Question: i have a graph generated as below
I have couple of problems here:
1) how to remove that black border
2) how to add gradient to the bars.
3) how to remove the space below the legends.
this is my code:
For Background problem this is my code:
After adding the drawable i am facing this problem and also i want to add an image to that and not color, i have tried with white color it doesent show black border? why is that?
'''
XYMultipleSeriesRenderer multiRenderer = new XYMultipleSeriesRenderer();
multiRenderer.setInScroll(true);
multiRenderer.setShowAxes(false);
multiRenderer.setApplyBackgroundColor(true);
multiRenderer.setBackgroundColor(Color.TRANSPARENT);
multiRenderer.setMarginsColor(R.drawable.background);
'''
For gradient i tried like this but didnt work:
'''
samplseries.setGradientEnabled(true);
samplseries.setGradientStart(Color.rgb(120,188,219));
samplseries.setGradientStop(Color.rgb(74, 155, 192));
'''
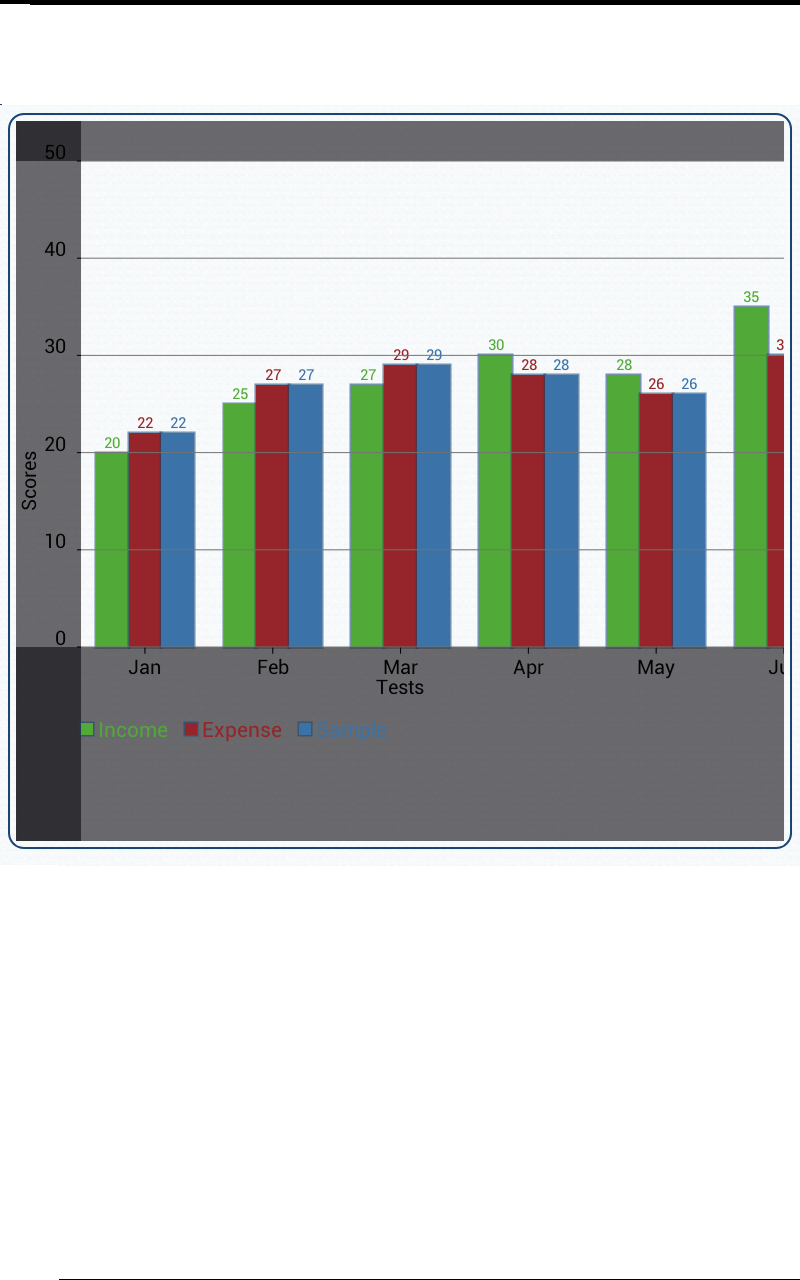
Answer: 1. I suggest you avoid transparent color for background.
2. You tried the code for that and it didn't even compile. The setGradientStart and setGradientStop methods expect two parameters: the value to start / stop the color and the color.
3. renderer.setFitLegend(true);